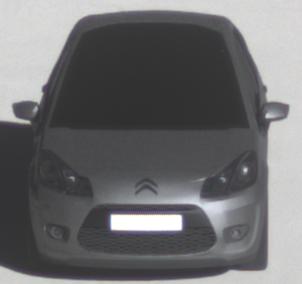
Make: Citroen
Model: C3 1.1
Detailed model: C3 (II)
Model produced from: 2010/01
Model produced until: 2012/03
Doors: 5
Color: gray
Road condition: dry road
Daytime: morning or afternoon
Contrast: high contrast